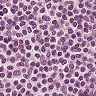
Metastatic tissue present: no